Question: Some time ago I'm searching a jQuery plugin that can help me move a watermark on a photo. See an example in the image below:

Do you know something? I need that returns the X and Y coordinates relative to photo.
Thanks!
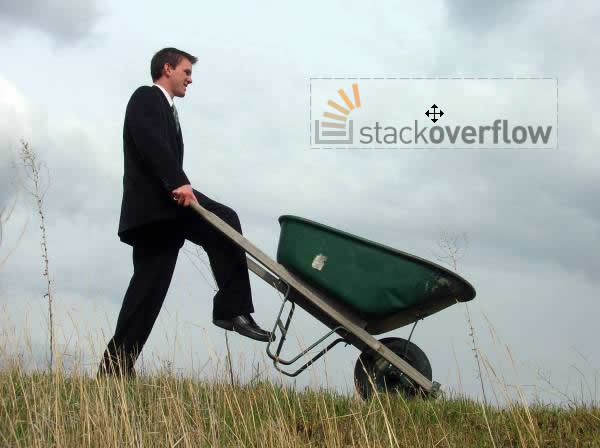
Answer: You could try this one <URL> with jquery
The drag-ability can be achieved in this plugin <URL>